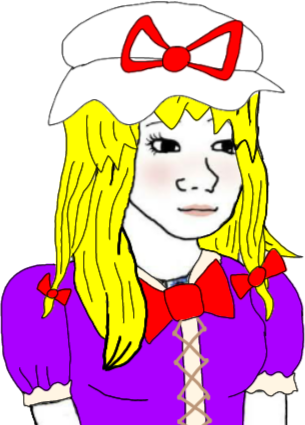
Label: 5_Trad_Wife